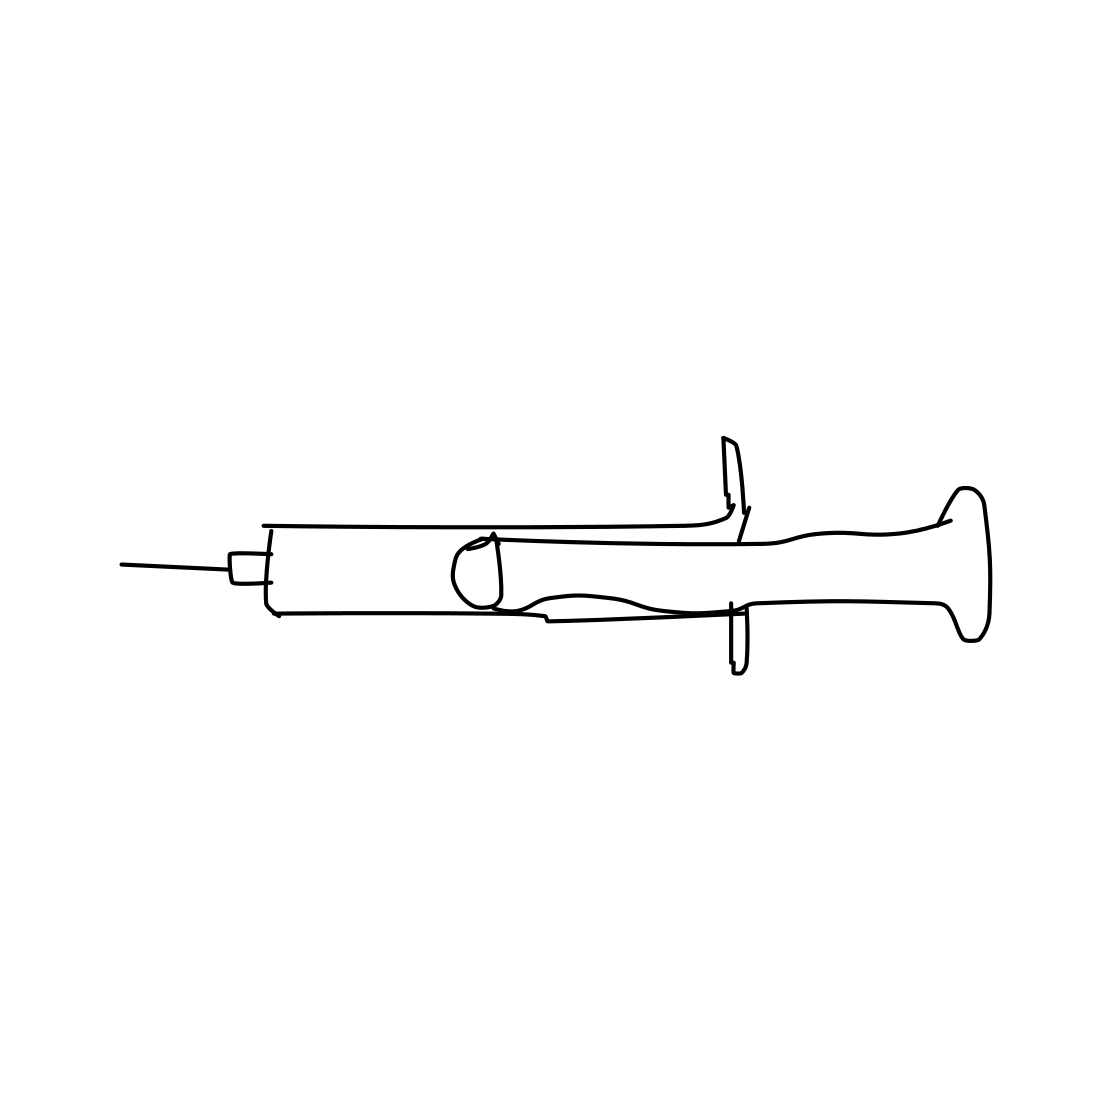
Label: syringe